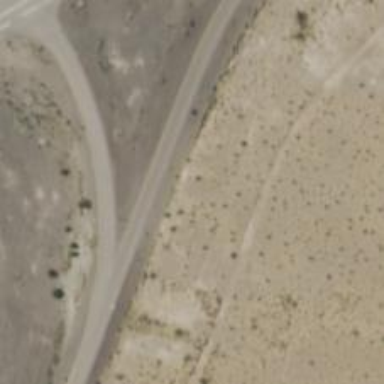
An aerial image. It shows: Service road.